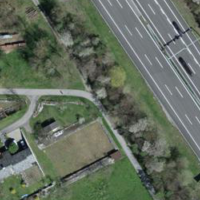
EUNIS habitat code: 57
Species observed at this site:
Araneus diadematus